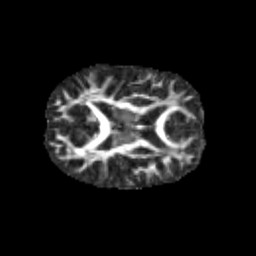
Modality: FA
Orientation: axial
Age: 12
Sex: male
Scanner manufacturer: siemens
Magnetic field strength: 3 T
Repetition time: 3.8 s
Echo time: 0.07 s